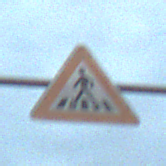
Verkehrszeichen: FussgaengerueberwegRechts
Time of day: SunriseSunset
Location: Outdoor (RoadRail)
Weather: PartlyCloudy
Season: NotSpecified
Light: Natural